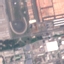
Label: Industrial